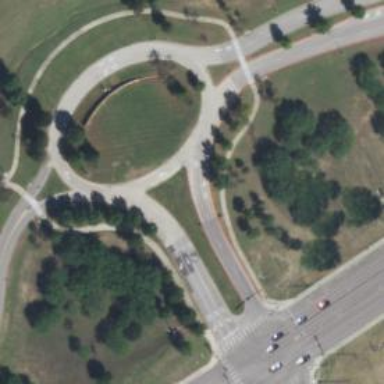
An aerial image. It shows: Unclassified road featuring roundabout.